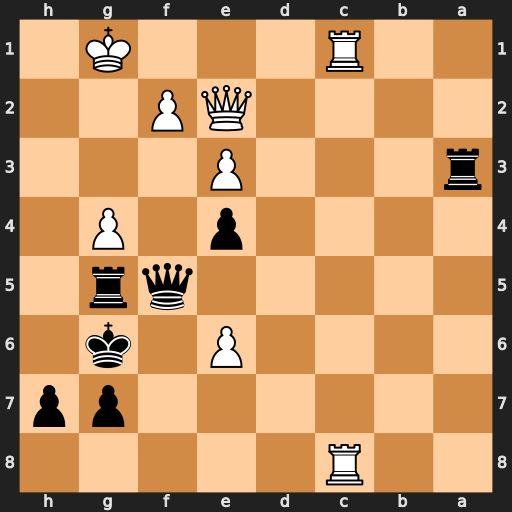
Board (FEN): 2R5/6pp/4P1k1/5qr1/4p1P1/r3P3/4QP2/2R3K1
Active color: b
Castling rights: -
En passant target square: -
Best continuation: Rxg4+ Qxg4+ Qxg4+